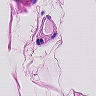
Metastatic tissue present: no